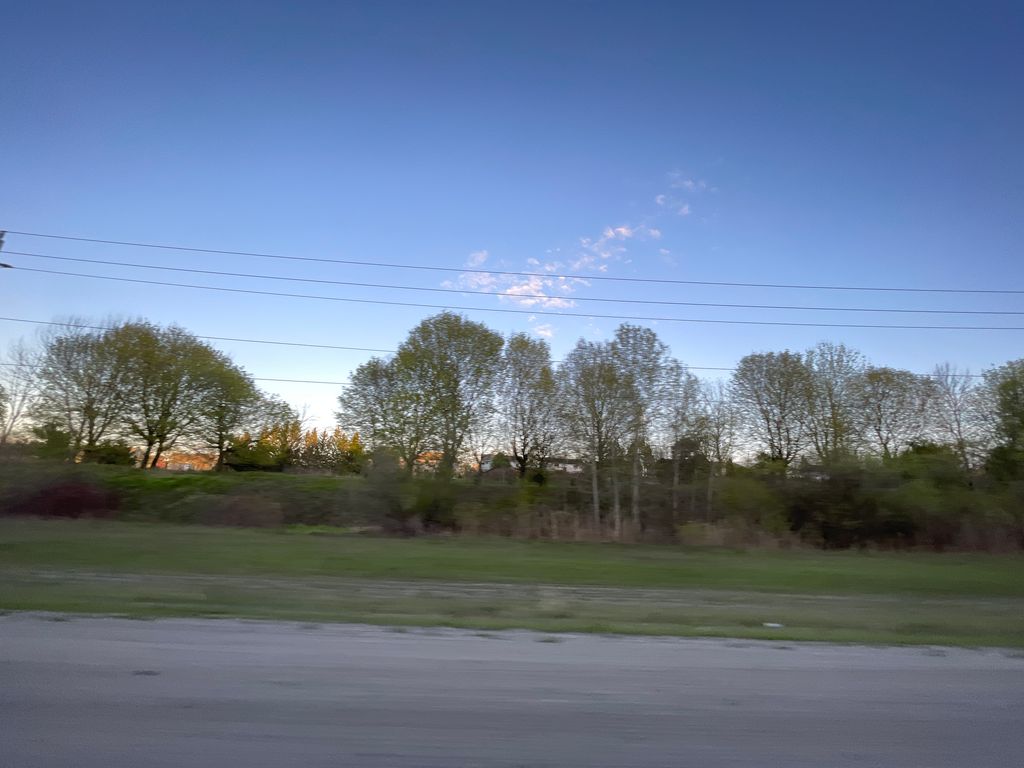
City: kitchener-waterloo